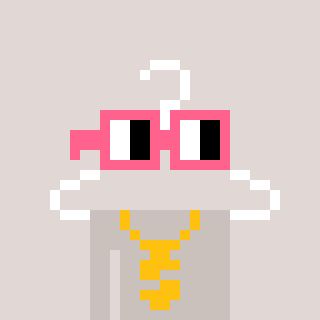
a pixel art character with square pink glasses, a hanger-shaped head and a foggrey-colored body on a warm background